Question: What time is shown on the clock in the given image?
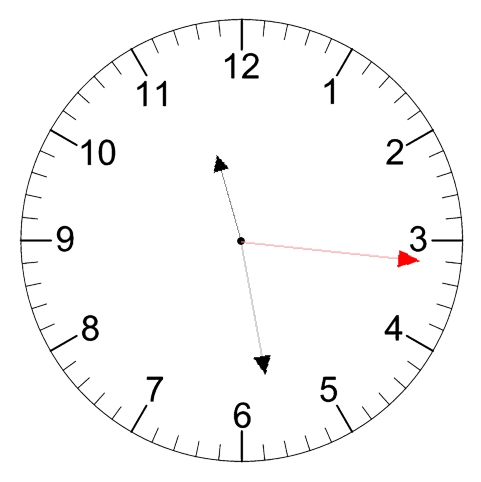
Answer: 11:28:16